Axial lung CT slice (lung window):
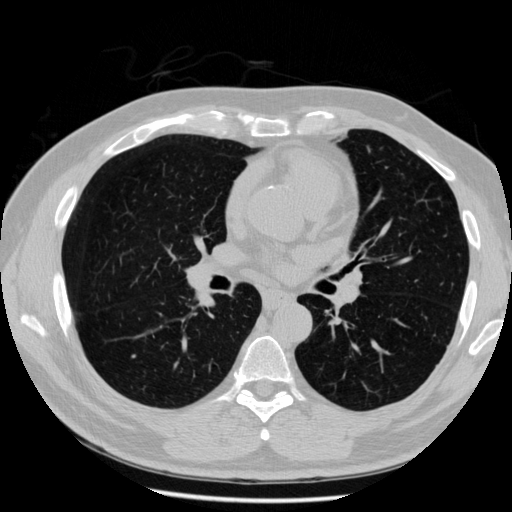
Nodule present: no